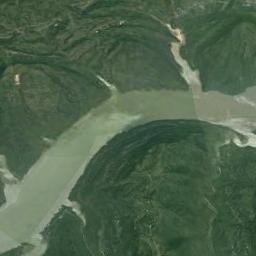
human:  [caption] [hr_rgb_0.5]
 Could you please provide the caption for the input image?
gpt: A curvy, Light green river with green vegetation on both sides .

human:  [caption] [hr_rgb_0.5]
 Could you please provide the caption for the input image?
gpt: Many trees are around the river .

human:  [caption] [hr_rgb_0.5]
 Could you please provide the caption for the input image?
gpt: The river goes through mountains with green plants .

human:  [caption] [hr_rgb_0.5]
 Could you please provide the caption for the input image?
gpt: The green river goes through the mountainous area covered with vegetation .

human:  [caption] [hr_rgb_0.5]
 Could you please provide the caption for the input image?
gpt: There are green forests and meadows around the river .